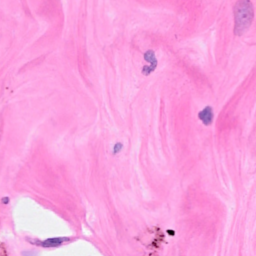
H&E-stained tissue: Breast